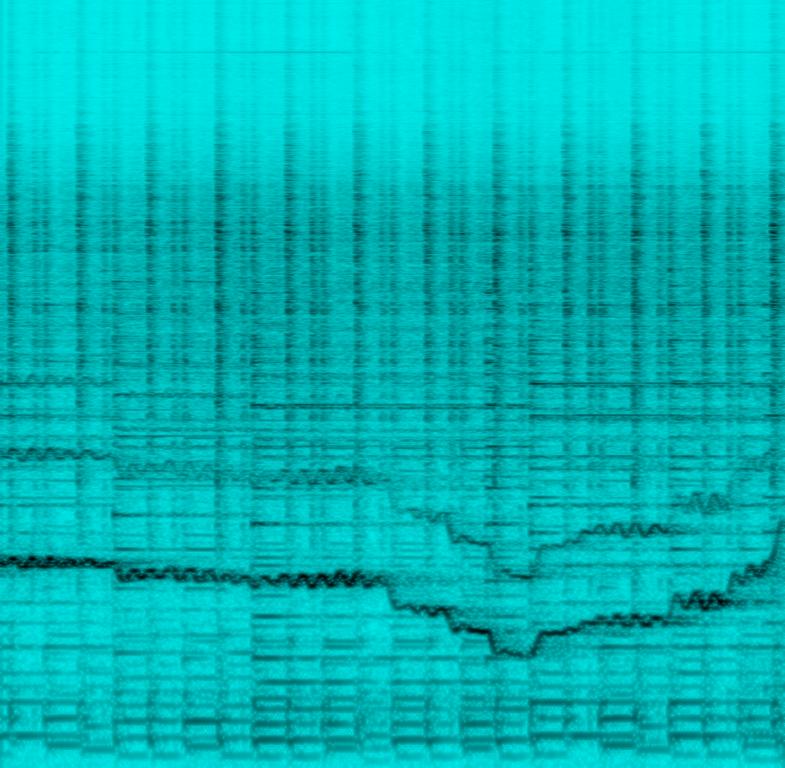
A feminist plays this intriguing instrumental. The tempo is fast with keyboard accompaniment, steady drumming, rhythmic acoustic guitar, lively piano harmony , steady bass lines and shakers. The music is sharp, height pitched and almost like a female soprano vocalising. The song is energetic, spirited, melodic, animated, unique, skilful, engaging, ethereal and captivating;